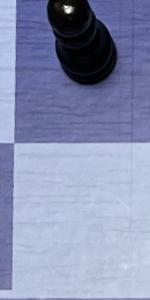
Label: Empty